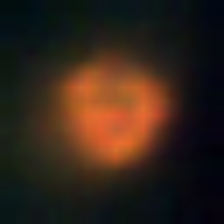
Taxon: NanoPlankton
Group: Other